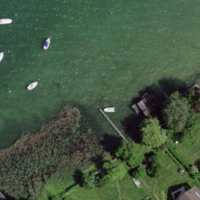
EUNIS habitat code: 14
Species observed at this site:
Anas platyrhynchos
Motacilla alba